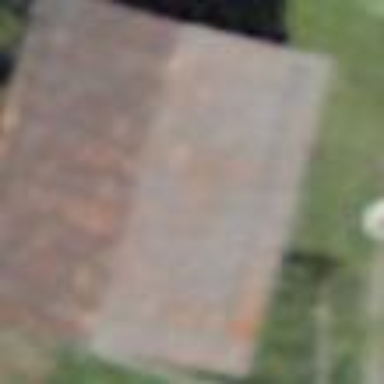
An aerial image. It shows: Shed.